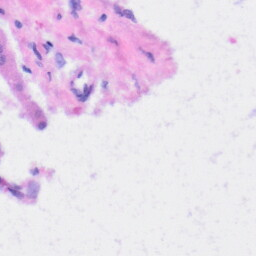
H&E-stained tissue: Liver